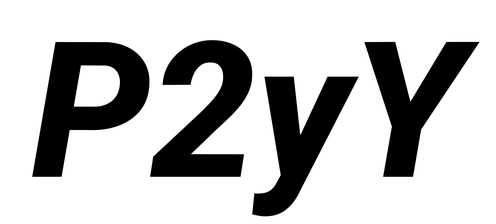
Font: Roboto-Italic_ExtraBold_Italic